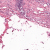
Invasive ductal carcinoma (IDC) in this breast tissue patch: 0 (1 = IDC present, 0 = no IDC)